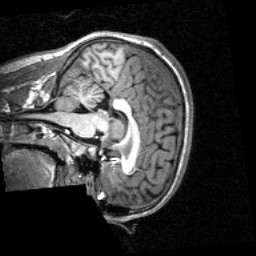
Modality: T1w
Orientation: sagittal
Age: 20
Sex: male